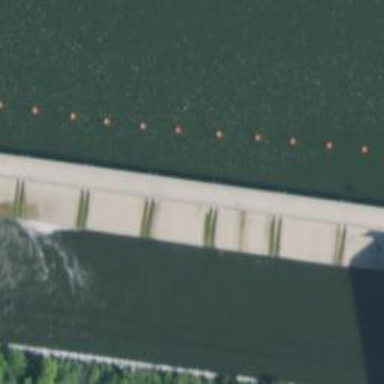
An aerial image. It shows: Dam across waterway.